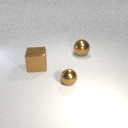
large brown metal cube to the left of small brown metal sphere